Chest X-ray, PA view. Patient: 47 years old, sex F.
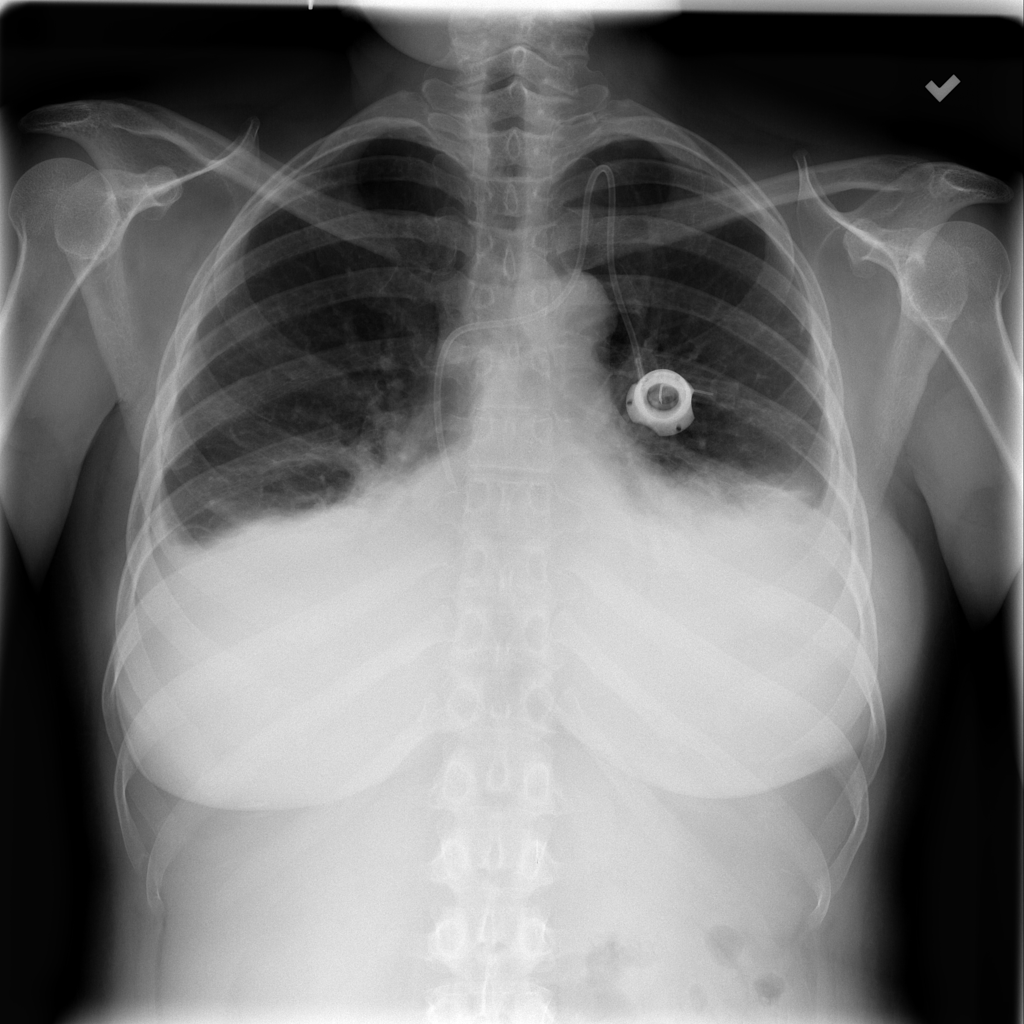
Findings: Effusion